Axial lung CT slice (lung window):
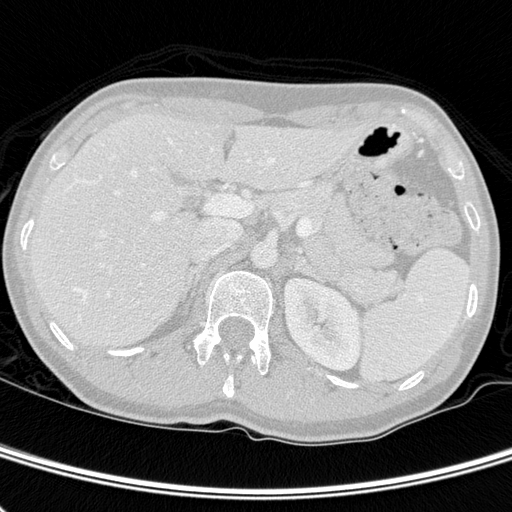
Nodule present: no